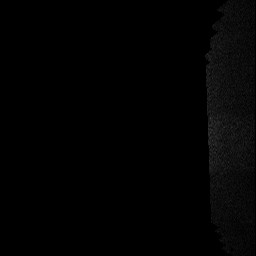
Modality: T1w
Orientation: coronal
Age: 64
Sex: male
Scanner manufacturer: siemens
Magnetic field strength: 3 T
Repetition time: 2.53 s
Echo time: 0.00144 s